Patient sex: F
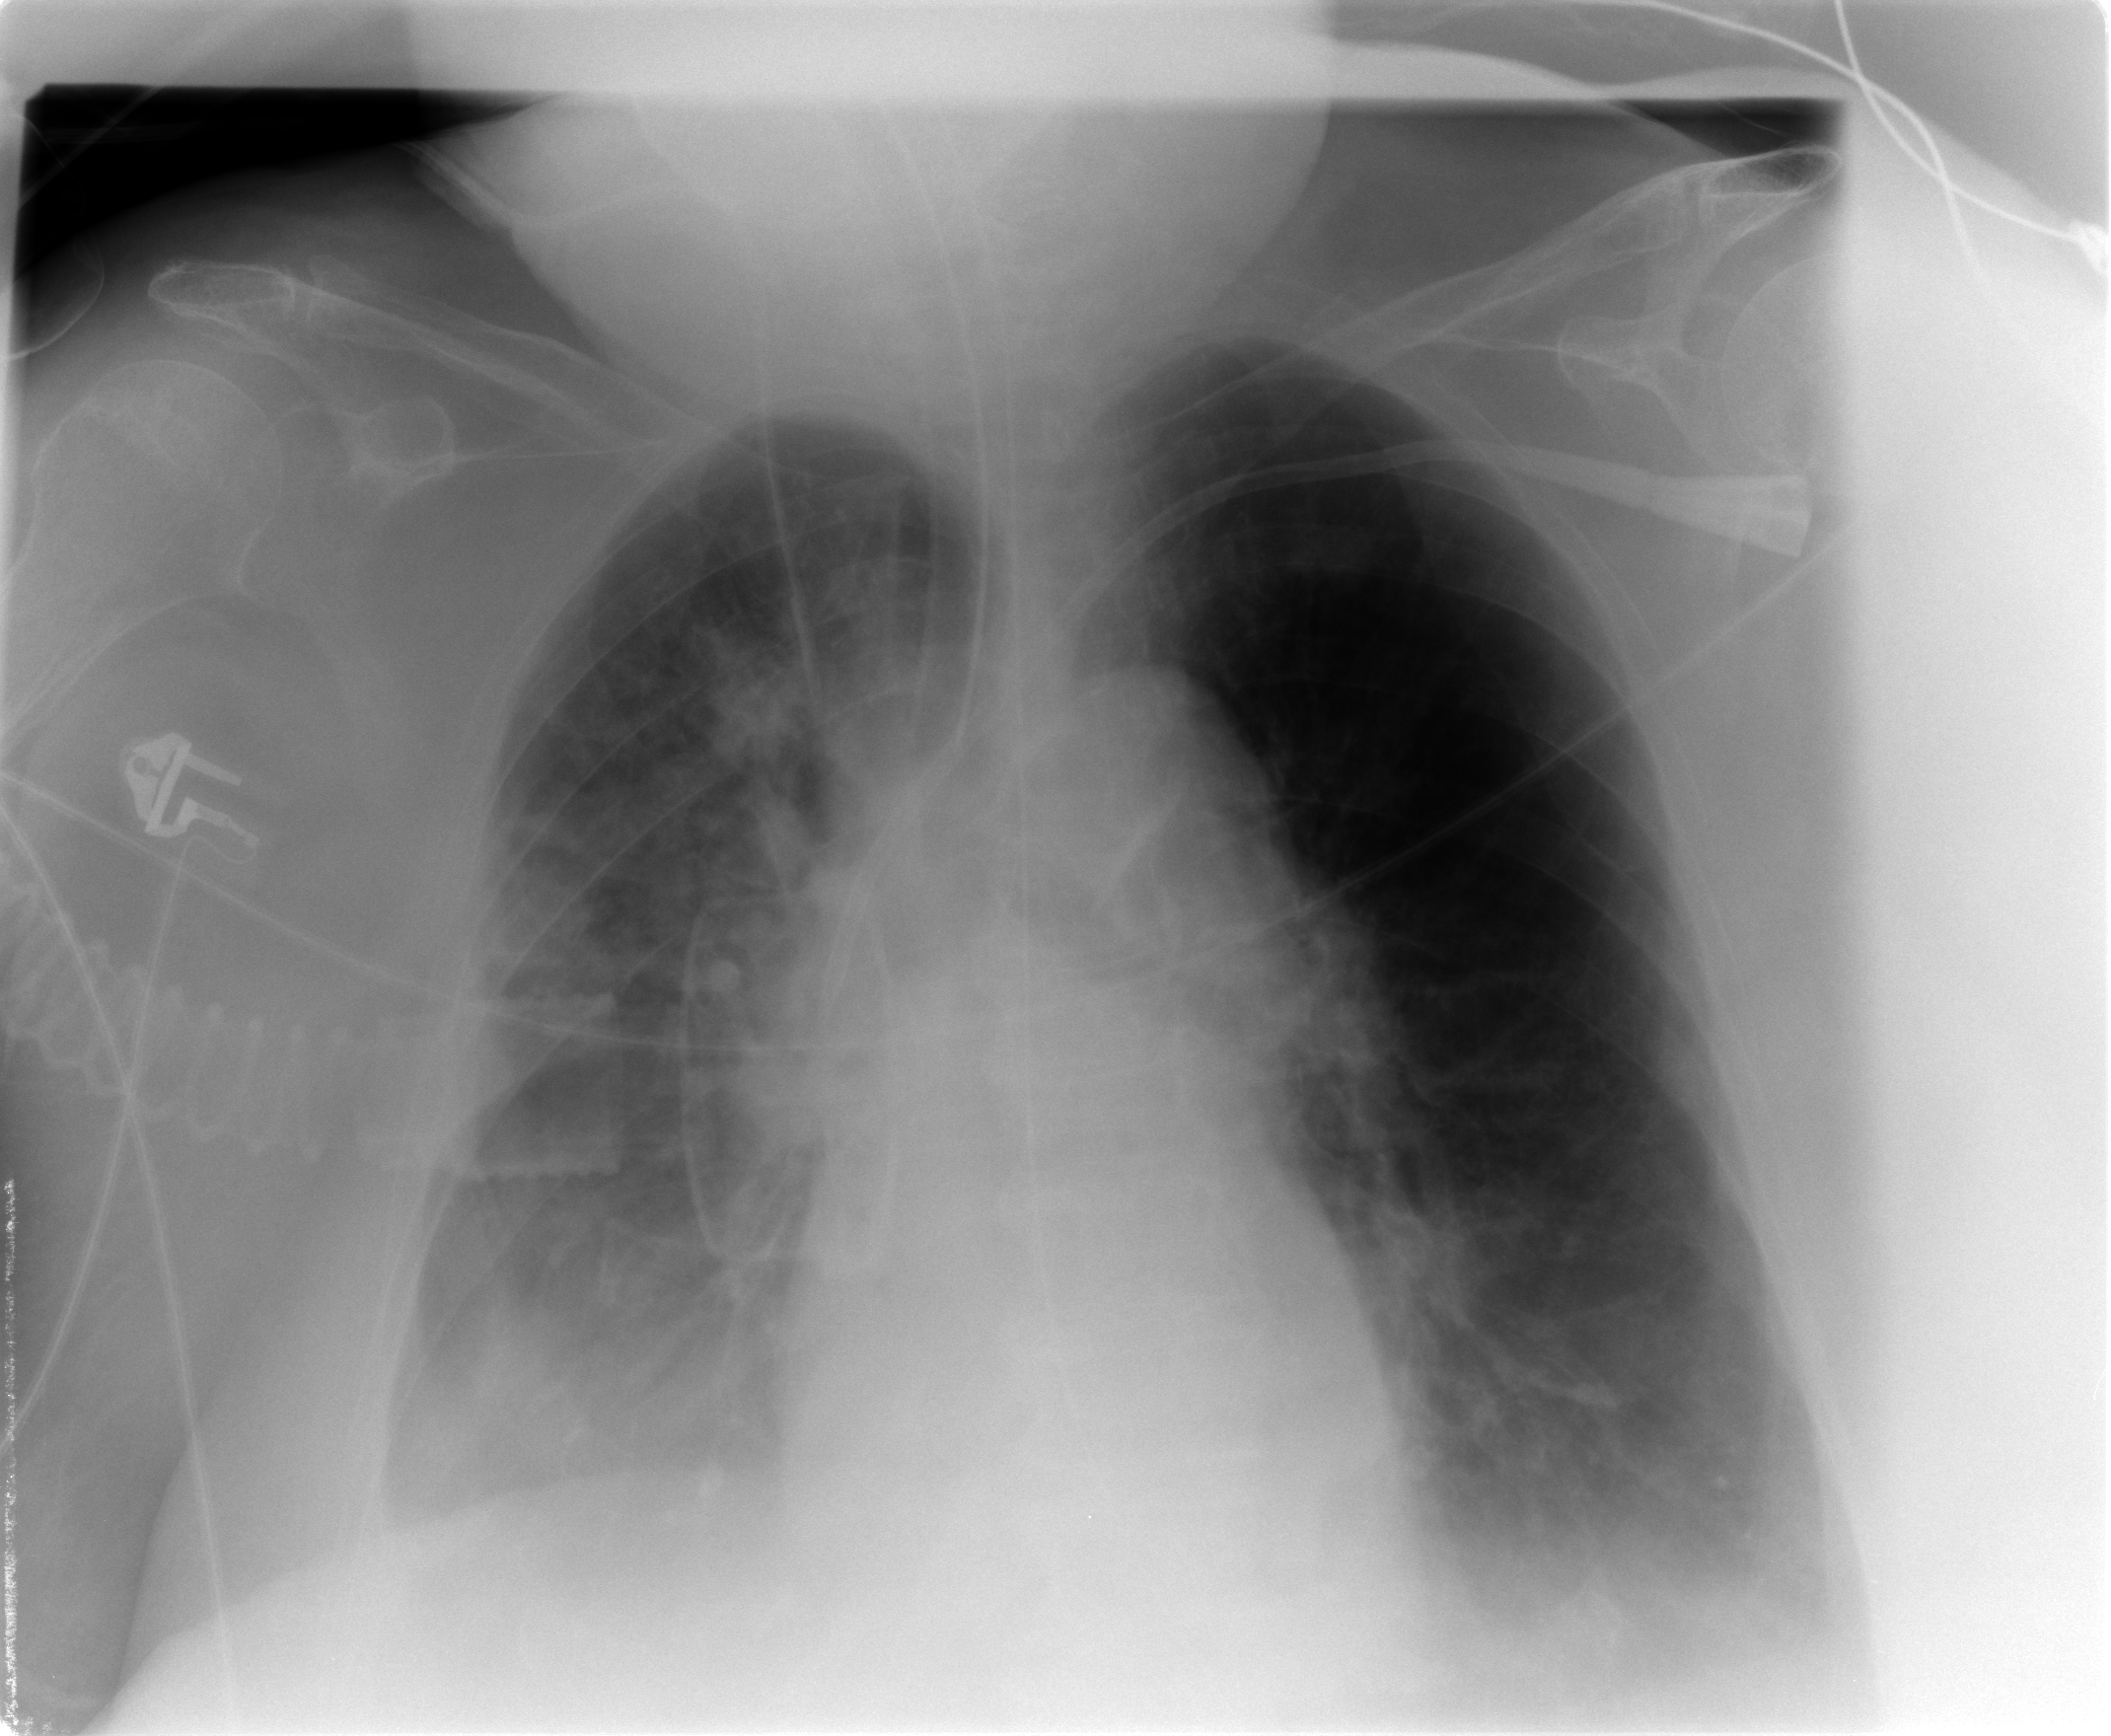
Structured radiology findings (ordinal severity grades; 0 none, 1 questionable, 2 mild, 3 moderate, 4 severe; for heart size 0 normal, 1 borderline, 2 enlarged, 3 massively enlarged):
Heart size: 0
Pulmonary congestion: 1
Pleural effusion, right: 2
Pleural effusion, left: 2
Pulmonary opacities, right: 2
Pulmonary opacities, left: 0
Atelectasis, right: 2
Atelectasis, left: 1